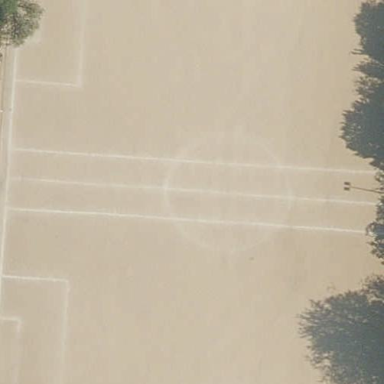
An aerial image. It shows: Dirt soccer pitch.